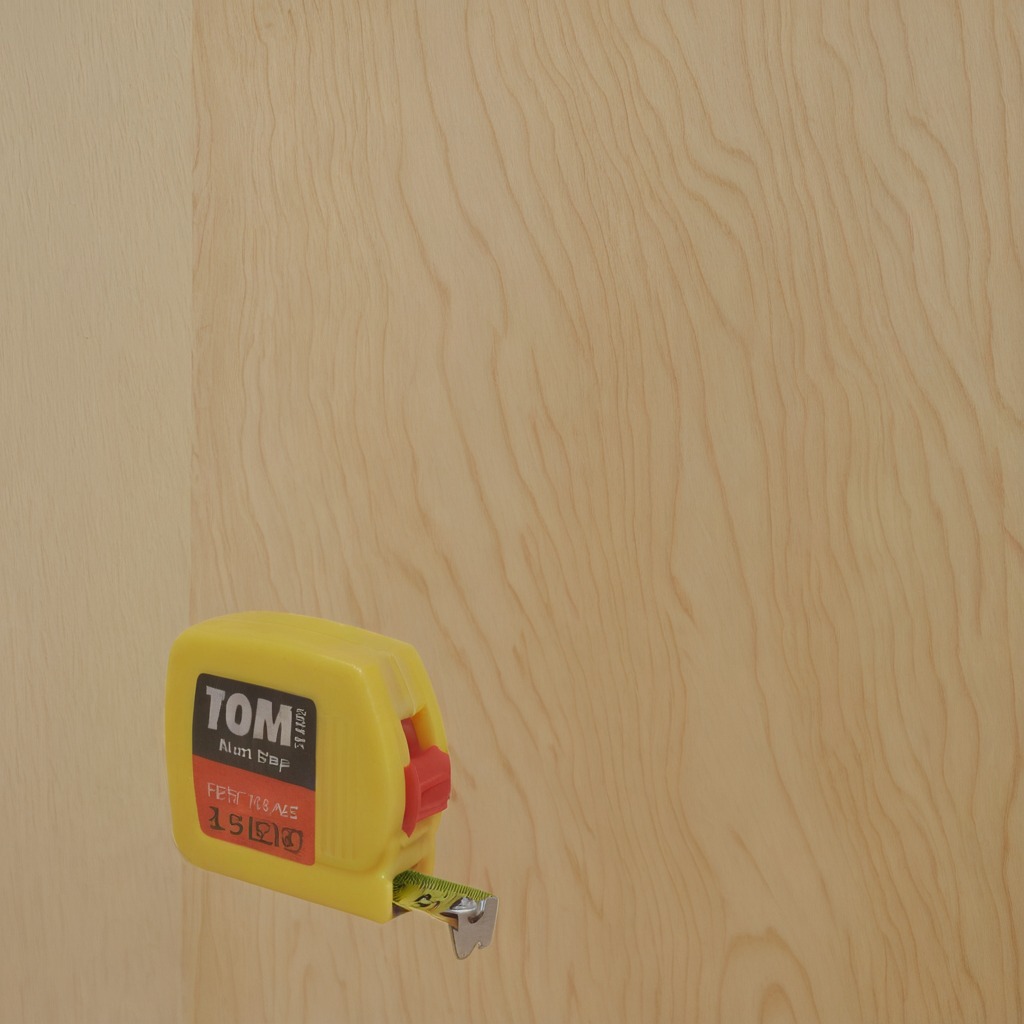
A measuring tape lying on a plywood surface in a paint workshop lit by afternoon window light.